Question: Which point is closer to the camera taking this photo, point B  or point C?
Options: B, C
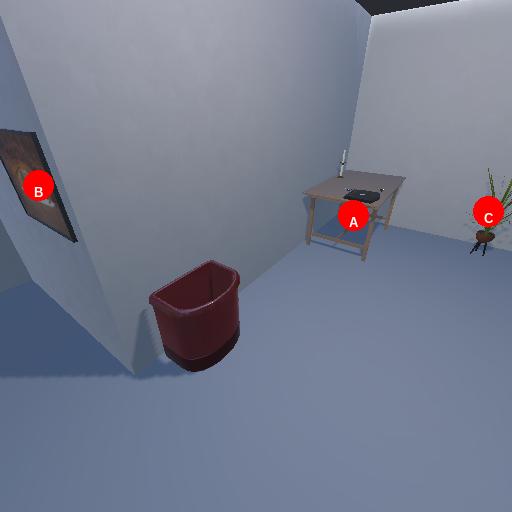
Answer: B